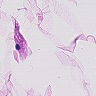
Metastatic tissue present: no